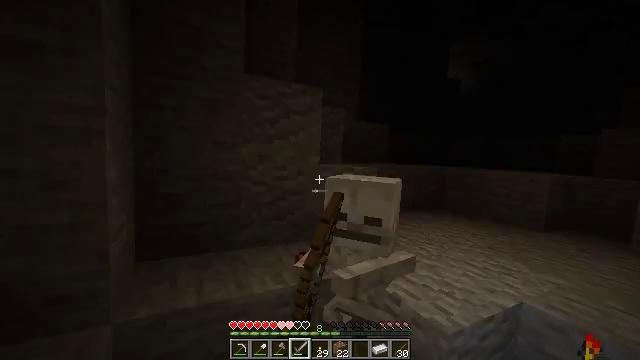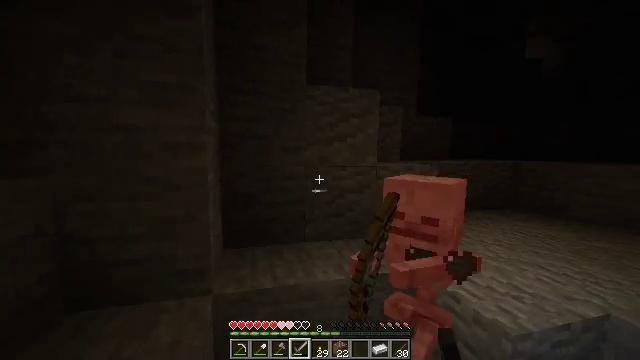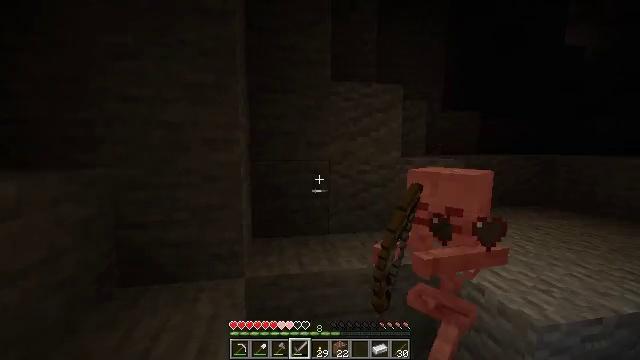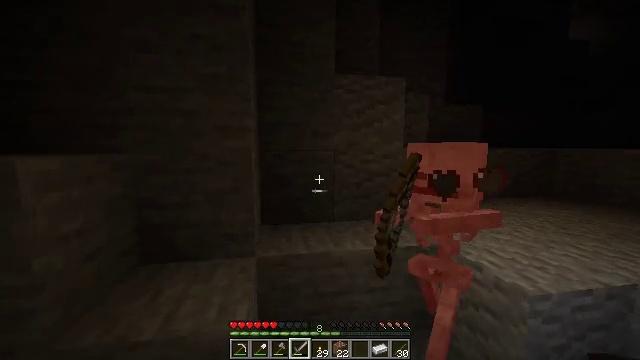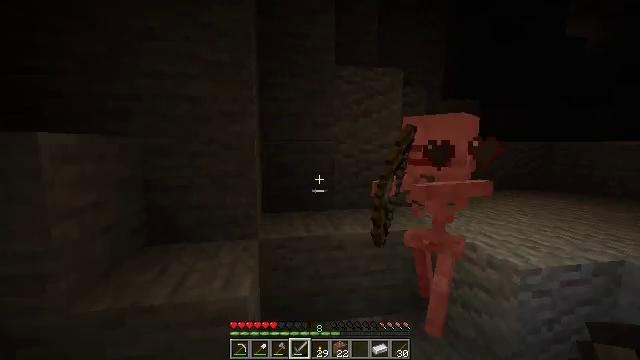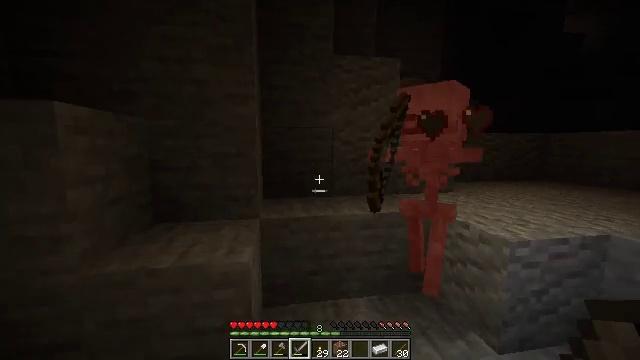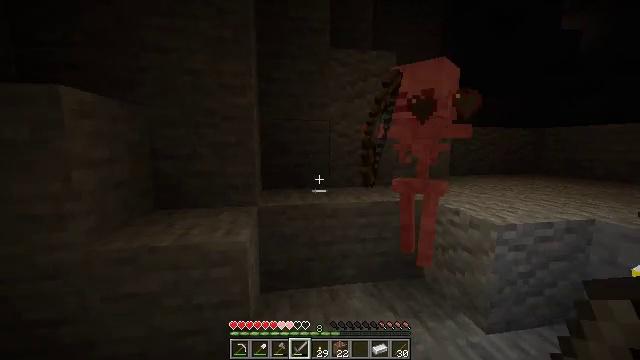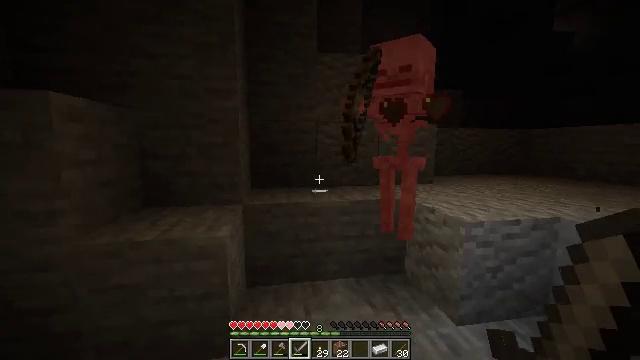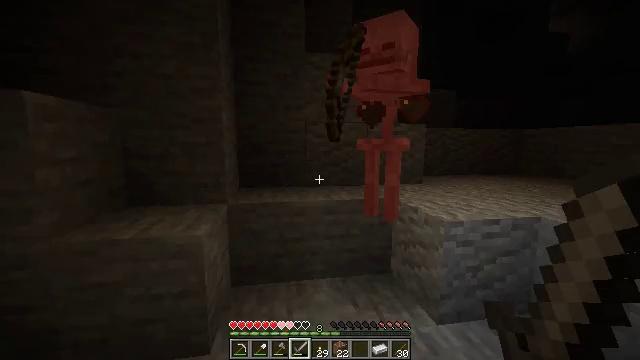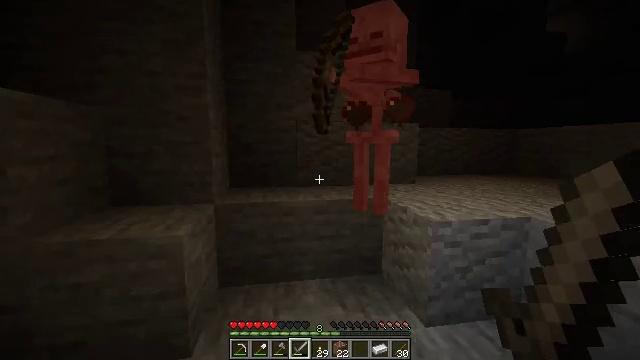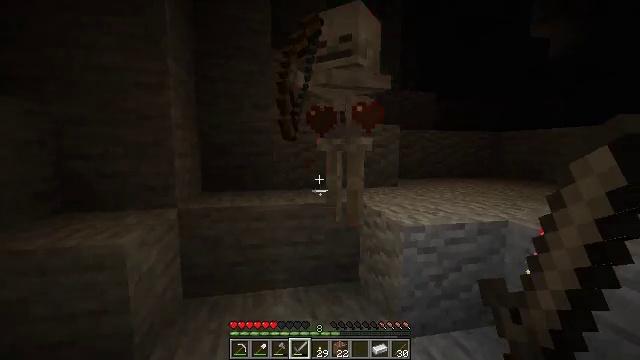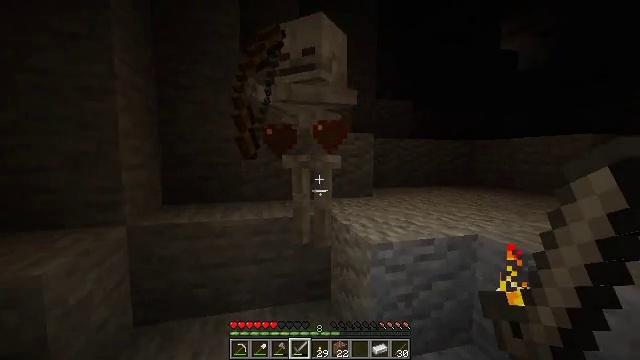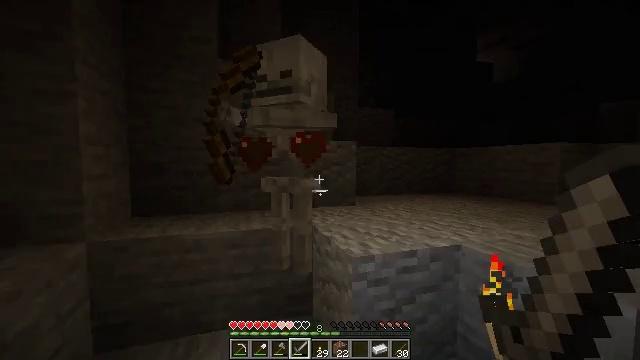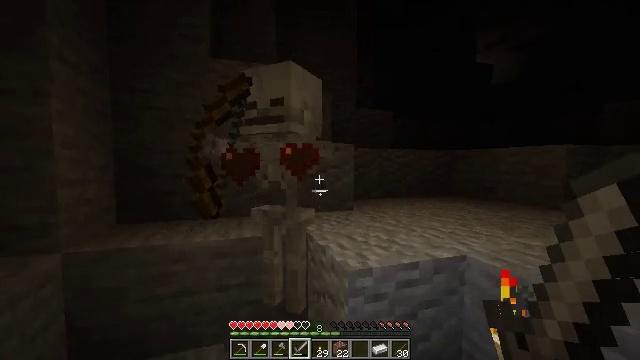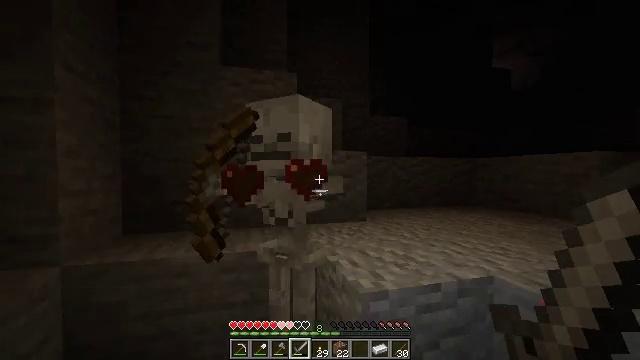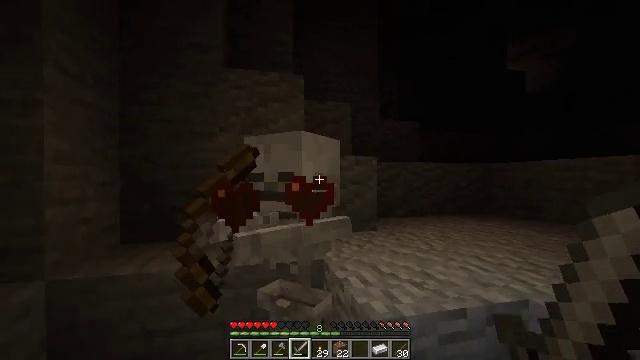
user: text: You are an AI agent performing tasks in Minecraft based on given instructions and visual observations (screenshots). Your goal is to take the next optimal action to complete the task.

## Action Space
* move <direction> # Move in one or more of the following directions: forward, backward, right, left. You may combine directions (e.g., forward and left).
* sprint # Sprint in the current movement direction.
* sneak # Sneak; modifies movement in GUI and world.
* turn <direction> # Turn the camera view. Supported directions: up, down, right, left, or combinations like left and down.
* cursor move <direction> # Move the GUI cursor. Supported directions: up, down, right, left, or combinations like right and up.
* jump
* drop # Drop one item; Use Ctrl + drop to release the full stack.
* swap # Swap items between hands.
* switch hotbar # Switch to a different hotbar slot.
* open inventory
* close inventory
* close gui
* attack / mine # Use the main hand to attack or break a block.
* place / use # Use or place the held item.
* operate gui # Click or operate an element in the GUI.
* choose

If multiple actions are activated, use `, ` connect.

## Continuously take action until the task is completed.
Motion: motion action
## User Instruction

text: Fight a skeleton.
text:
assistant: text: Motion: move back and move right, turn left and down
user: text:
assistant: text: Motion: move back and move right, turn left
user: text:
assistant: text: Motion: move back and move right
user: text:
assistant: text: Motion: move right
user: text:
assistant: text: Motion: move right
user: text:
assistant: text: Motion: move right
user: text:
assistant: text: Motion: move right
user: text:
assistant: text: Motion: move forward and move right
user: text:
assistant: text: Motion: move forward and move right
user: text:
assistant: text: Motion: move forward and move right, turn right
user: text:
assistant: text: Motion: move forward and move right, turn right and up
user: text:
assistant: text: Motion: move forward, turn right and up
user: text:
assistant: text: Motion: move forward
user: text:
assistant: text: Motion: move forward, turn left and up
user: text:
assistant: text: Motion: turn left and up, attack / mine
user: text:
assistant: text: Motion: attack / mine
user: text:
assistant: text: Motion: attack / mine
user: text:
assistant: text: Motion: move back, turn left, attack / mine
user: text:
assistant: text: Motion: move back, turn left
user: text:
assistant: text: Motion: no_op